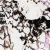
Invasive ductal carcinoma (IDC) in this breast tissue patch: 0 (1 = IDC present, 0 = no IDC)